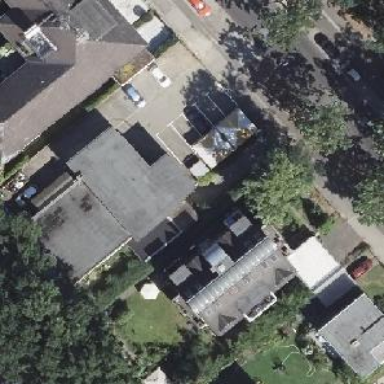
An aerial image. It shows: Industrial building.